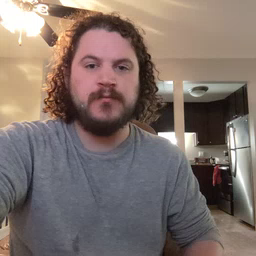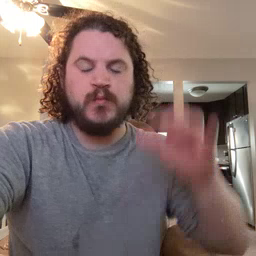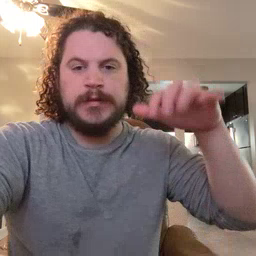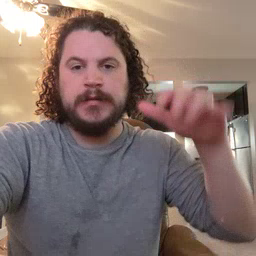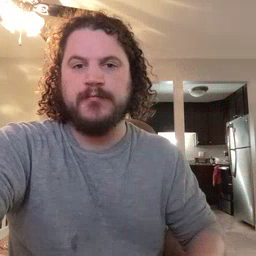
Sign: rain